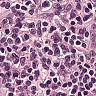
Metastatic tissue present: no